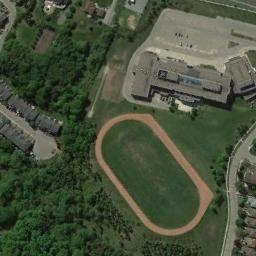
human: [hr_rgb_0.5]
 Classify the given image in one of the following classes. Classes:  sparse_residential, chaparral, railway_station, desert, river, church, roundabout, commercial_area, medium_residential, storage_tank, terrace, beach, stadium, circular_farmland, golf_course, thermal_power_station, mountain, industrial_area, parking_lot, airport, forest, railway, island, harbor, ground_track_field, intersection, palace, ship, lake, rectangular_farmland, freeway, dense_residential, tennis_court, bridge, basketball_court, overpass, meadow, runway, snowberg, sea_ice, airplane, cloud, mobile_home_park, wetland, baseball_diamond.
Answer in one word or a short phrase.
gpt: ground_track_field